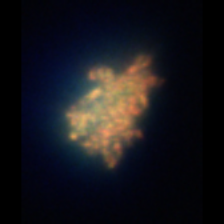
Taxon: Unknown_detritus
Group: Unknown